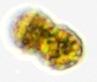
Label: Margalefidinium